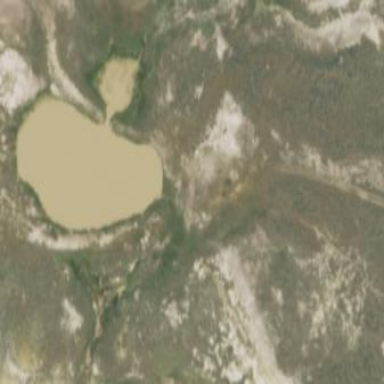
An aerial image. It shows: Reservoir area.